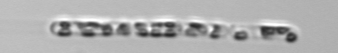
Label: Dactyliosolen_fragilissimus